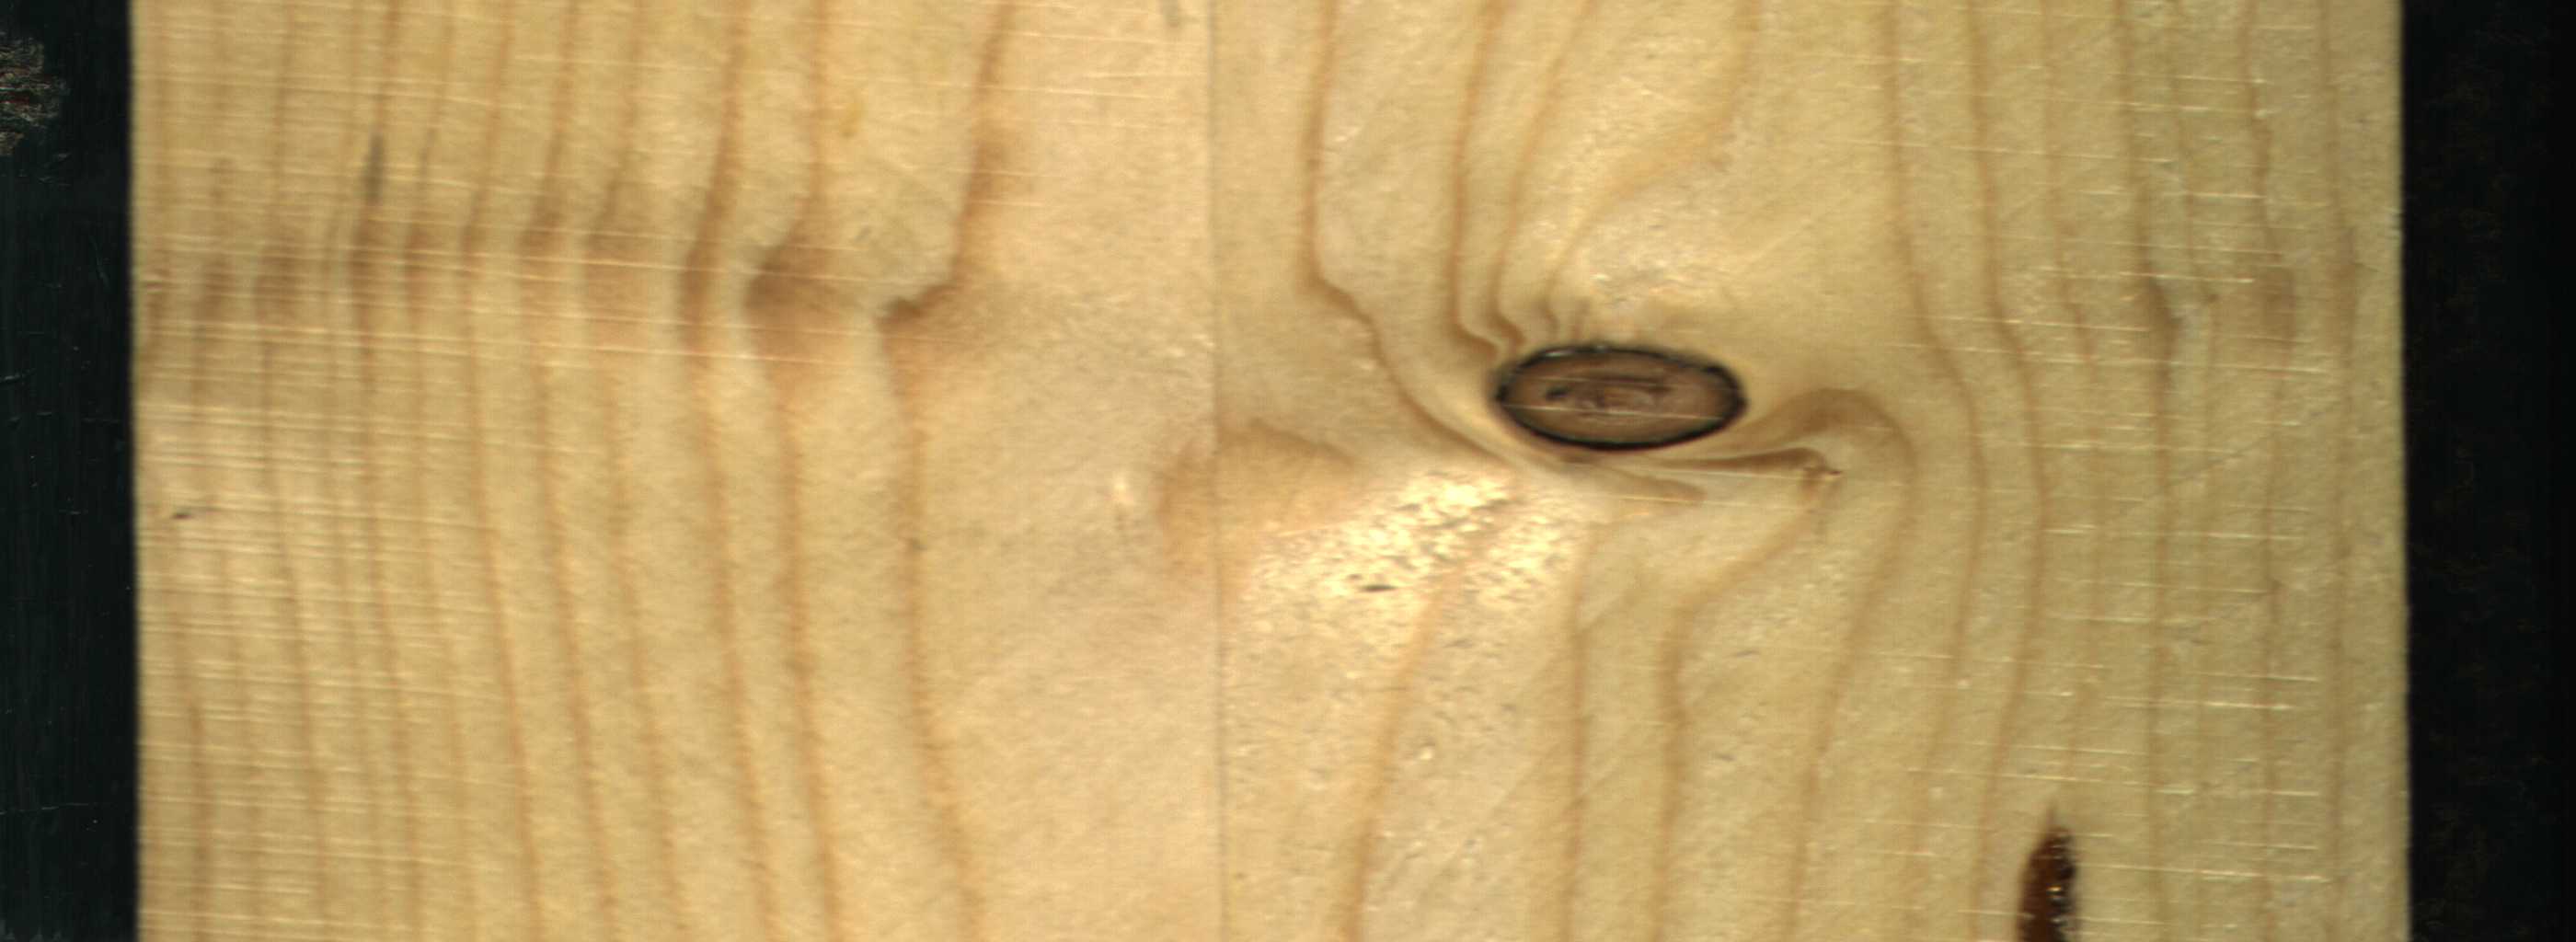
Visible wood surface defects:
resin
Dead_Knot